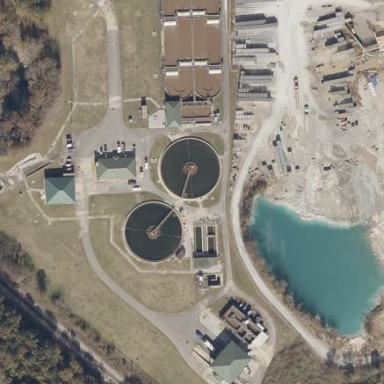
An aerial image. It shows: View of wastewater plant.